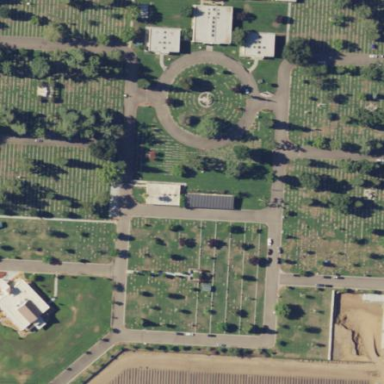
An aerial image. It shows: Cemetery.